Question: Chrome denies access to localStorage when run inside a cross domain iframe.
This causes ngStorage to crash the entire application
Demo:
<URL>
Stacktrace:
'''
Error: Failed to read the 'localStorage' property from 'Window': Access is denied for this document.
at Error (native)
at Object. (https://rawgit.com/gsklee/ngStorage/master/ngStorage.js:42:41)
at Object.d [as invoke] (https://code.angularjs.org/1.1.5/angular.min.js:28:304)
at https://code.angularjs.org/1.1.5/angular.min.js:30:39
at c (https://code.angularjs.org/1.1.5/angular.min.js:27:142)
at d (https://code.angularjs.org/1.1.5/angular.min.js:27:276)
at Object.instantiate (https://code.angularjs.org/1.1.5/angular.min.js:28:434)
at https://code.angularjs.org/1.1.5/angular.min.js:53:326
at https://code.angularjs.org/1.1.5/angular.min.js:44:274
at n (https://code.angularjs.org/1.1.5/angular.min.js:7:74)
'''
As Dave already said this happens when blocking tracking cookies.
However forcing our users to accept tracking cookies is not an option

Is there any workaround in terms that it does not crash?
Default browser settings:
<URL>
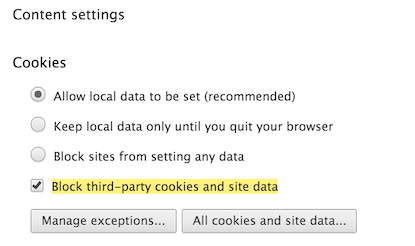
Answer: The 'ngStorage' module you are using contains code to check whether local storage is :
'''
var webStorage = $window[storageType] || ($log.warn('This browser does not support Web Storage!'), {})
'''
However, as you've noticed this doesn't deal with the case where it's supported but yet .
The easiest solution would be to modify 'ngStorage' itself to handle this situation. For example:
'''
var webStorage;
try {
webStorage = $window[storageType] || ($log.warn('This browser does not support Web Storage!'), {});
}
catch (ex) {
webStorage = {};
$log.warn('Access to web storage is denied.')
}
'''
There already seems to be <URL> with a similar code change attached to it.
Since 'ngStorage' is crashing on instantiation of those services, you could also change your application to conditionally load '$localStorage' based on your own check, at the expense of some ugly, non-idiomatic code:
'''
var localStorage;
try {
localStorage = $window.localStorage;
}
catch (ex) {}
var $localStorage = localStorage ? $injector.get('$localStorage') : {};
'''
This assumes that instead of requesting the '$localStorage' dependency in your controller you'd request '$window' and '$injector' and then instantiate '$localStorage' dynamically only after you've proven that it will work. If you access the local storage in many places in your application then you could factor out this into your own service. Pushing for the patch to be included in 'ngStorage' is certainly cleaner, though.